Question: My system started life as a single WinForms application with a single database using Entity Framework. Down the line, the database was branched off to encompass a new system which was extended with new tables. The main Employee table was renamed to Person, and all associated FK references were renamed with the term person in columns.
The existing system has since changed in terms of database structure with new tables added.
Something like:

Now I want to bring the 2 databases in line, keeping the Person table over Employee. I also need to bring the 2 Entity Frameworks together. I need some tips and pointers on how to do this.
Luckily the new system is still in UAT so is not live. I have base population scripts for this.
I use nHydrate to maintain both Entity Frameworks - DB First. The database side of things I can cope with. However, I am unsure of the best way to bring my Entity Frameworks back in line.
There are tools I have used to sync databases such as Red Gate's SQL Compare. Also VS2013 has a nice SQL Schema Compare.
I have a couple thoughts on different ways to do this:
1. Manually add the changes through the EF database designer
2. Generate a new database
3. Script the data to copy from the initial system to the new database
4. Run Population scripts for the new system.
1. Manually add the changes through the EF database designer
2. Upgrade Existing System
3. Run Population scripts for the new system
1. Somehow merge the CSDL, MSL, SSDL files to Entity Framework with WinMerge for example
2. Upgrade Existing System
3. Run Population scripts for the new system
I am about to endeavour on this quest, possibly with Thought #3 unless anyone quickly posts responses on here. I want to know how the community would go about this one.
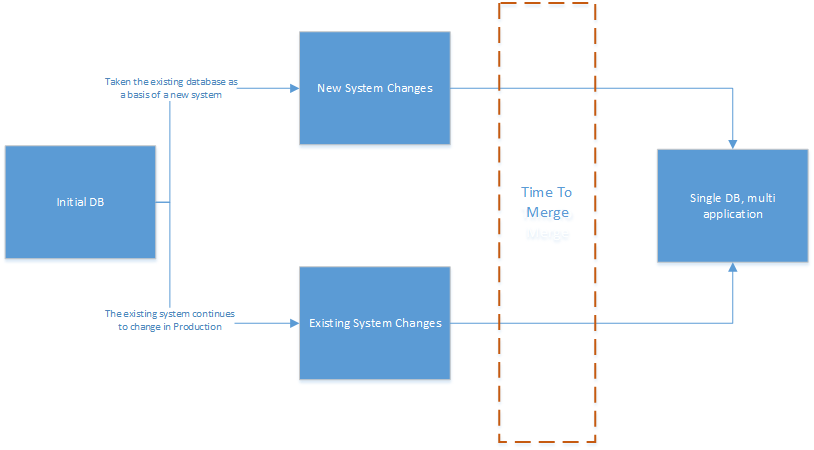
Answer: I thought copy and paste from one model to the other would fail, but I tried that first and it did. Also, the suggestion of merging the CSDL, MSL, SSDL files was also a no-go as they are generated in line with the database.
What I finally tried and also worked was to use Redgates SQL Compare:
1. Run SQL Compare on New System Changes and Existing System Changes. This generates an upgrade script which I run against the Existing System Changes.
2. Import the Database into the Model Refresh the EF Model from the Existing System Changes upgrade.
3. Generate a new database from the current EF Model - Merged Changes
4. Run SQL Compare on Initial DB and Merged Changes. Now I have a complete script to go from Initial DB to Merged Changes.
For the table I renamed in the existing changes, I had to tweak the script to copy the data before dropping the old table. It took a little doing and trail and error but this works for me.
Hope it might help anyone in this position.